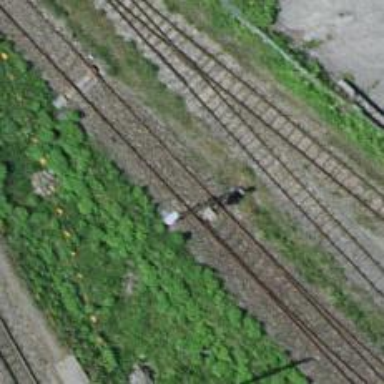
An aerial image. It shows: Railway signal.